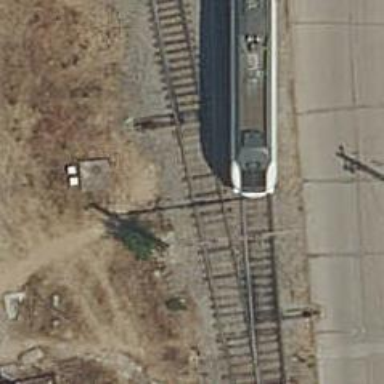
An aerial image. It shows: Rail yard with electrified contact lines for railway operations.